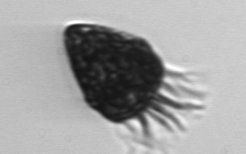
Label: Strombidium_morphotype2